Question: I have a table where one column (DateList, varchar(4000)) contains the list of date-time values as strings. It looks as following:
'''
2014-09-26 19:00 2014-09-27 19:00 2014-09-28 19:00 2014-09-29 19:00
'''
How can I get the result table with the same structure, but the DateList column should have the values in some range:
'''
dateItem >= minDate and dateItem <= maxDate
'''
It could be the stored procedure.
THE CODE I'VE USED:
'''
declare @sString VARCHAR(4000)
DECLARE @SplitChar CHAR(1)
DECLARE @Count INT
DECLARE @DateLength INT
DECLARE @XMLString XML
SET @SplitChar = ','
SET @Count = 1
SET @DateLength = 17
SELECT @sString = DateList from T_Action where ID = 44404
PRINT @sString
WHILE @Count <= Len(@sString) / 17 - 1
BEGIN
SET @sString = STUFF(@sString, @DateLength, 0, ',')
SET @DateLength = 17 + @DateLength + 1
SET @Count = @Count + 1
END
--Use XML to extract the Date.
SET @XMLString = CONVERT(xml,'<root>
' + REPLACE(@sString,@SplitChar,'

') + '
</root>')
CREATE TABLE #Temp (DateVal VARCHAR(20))
INSERT INTO #Temp (DateVal)
SELECT DateValue
FROM (SELECT T.c.value('.','VARCHAR(MAX)') AS DateValue FROM @XMLString.nodes('/root/s') T(c)) AS Temp
WHERE DateValue BETWEEN '2014-09-27' AND '2014-09-30'
SELECT STUFF((SELECT ' ' + DateVal AS DateVal FROM #Temp FOR XML PATH(''), TYPE).value('.', 'VARCHAR(MAX)'), 1, 2, '')
AS ExpectedResult
IF OBJECT_ID(N'tempdb..#Temp', N'U') IS NOT NULL
DROP TABLE #Temp;
GO
'''

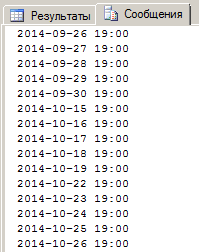
Answer: It take longer time to figure out the Expected result.
I think your requirement is to show a column of string having dates between Min and Max dates from a column of string having dates.
Run the below stored procedure and pass the string of dates, min and max dates.
'''
CREATE PROCEDURE GetDate (@sString VARCHAR(4000), @MINDate DATETIME, @MaxDate DATETIME)
AS
BEGIN
DECLARE @SplitChar CHAR(1)
DECLARE @Count INT
DECLARE @DateLength INT
DECLARE @XMLString XML
SET @SplitChar = ','
SET @Count = 1
SET @DateLength = 17
SET @sString = RTRIM(@sString) + ' '
WHILE @Count <= Len(@sString) / 17 - 1
BEGIN
SET @sString = STUFF(@sString, @DateLength, 0, ',')
SET @DateLength = 17 + @DateLength + 1
SET @Count = @Count + 1
END
--Use XML to extract the Date.
SET @XMLString = CONVERT(xml,'<root>
' + REPLACE(@sString,@SplitChar,'

') + '
</root>')
CREATE TABLE #Temp (DateVal VARCHAR(20))
INSERT INTO #Temp (DateVal)
SELECT DateValue
FROM (SELECT T.c.value('.','VARCHAR(MAX)') AS DateValue FROM @XMLString.nodes('/root/s') T(c)) AS Temp
WHERE DateValue BETWEEN @MINDate AND @MaxDate
SELECT LTRIM((SELECT DateVal AS DateVal FROM #Temp FOR XML PATH(''), TYPE).value('.', 'VARCHAR(MAX)'))
AS ExpectedResult
END
'''
To execute the Stored procedure.
'''
EXEC GetDate '2014-09-26 19:00 2014-09-27 19:00 2014-09-28 19:00 2014-09-29 19:00', '2014-09-27 19:00', '2014-09-28 19:00'
Param 1 : String of dates.
Param 2 : Min date.
Param 3 : Max date.
ExpectedResult
----------------------------------------------------
2014-09-27 19:00 2014-09-28 19:00
'''